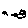
Label: bird